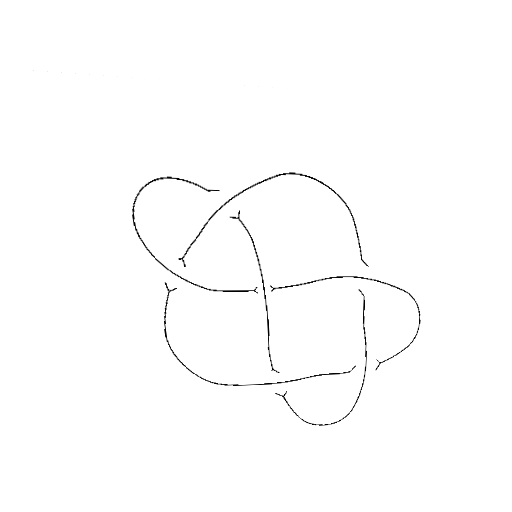
Crossing number: 6